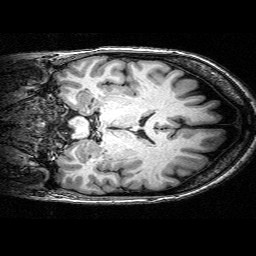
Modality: T1w
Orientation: coronal
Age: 59
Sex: female
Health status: ill
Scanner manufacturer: siemens
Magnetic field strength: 3 T
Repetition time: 0.0025 s
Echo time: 0.00336 s